Question: I want to render some text on one of my screens that has a 3dish look to it. I am using UIKit and standard views controllers etc.
The effect will look something like this:

Can this be done somehow with UIKit & iOS? Ordinarily I would just use a static png however, the text is dynamic and updates based on user data
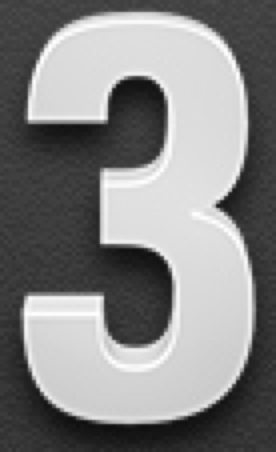
Answer: The following code might not be perfect, but it should be a good starting point.
Basically you draw the font twice, slightly changing the size and the offset. Depending on the font and size you're dealing with you're probably have to play a bit with 'fontSize', 'fontSizeDelta' and 'fontOffset'.
The result looks somewhat like this:

'''
- (UIImage *)imageWith3dString:(NSString *)text
{
CGFloat fontSize = 150.0;
CGFloat fontSizeDelta = 3.0;
CGFloat fontOffset = 5.0;
NSString *fontName = @"Bebas";
UIFont *font = [UIFont fontWithName:fontName size:fontSize];
CGSize textSize = [text sizeWithFont:font
constrainedToSize:CGSizeMake(CGFLOAT_MAX, CGFLOAT_MAX)];
CGSize size = CGSizeMake(textSize.width, fontSize);
CGColorSpaceRef colorSpace = CGColorSpaceCreateDeviceRGB();
CGContextRef ctx = CGBitmapContextCreate(NULL,
(int)size.width,
(int)size.height,
8,
(int)(4 * size.width),
colorSpace,
kCGImageAlphaPremultipliedLast);
// Draw with shadow
CGContextSetShadowWithColor(ctx, CGSizeMake(0, 0), 10.0, [UIColor colorWithWhite:0.0 alpha:0.6].CGColor);
CGContextSetRGBStrokeColor(ctx, 1.0, 1.0, 1.0, 0.6);
CGContextSetAllowsAntialiasing(ctx, YES);
CGContextSetLineWidth(ctx, 2.0);
CGContextSetTextDrawingMode(ctx, kCGTextFillStroke);
CGContextSetRGBFillColor(ctx, 222 / 255.0, 222 / 255.0, 222 / 255.0, 1.0);
CGContextSetCharacterSpacing(ctx, 2.6);
CGContextSelectFont(ctx, [fontName UTF8String], fontSize - fontSizeDelta, kCGEncodingMacRoman);
CGContextShowTextAtPoint(ctx, 0.0, 3.0 + fontOffset, [text UTF8String], text.length);
CGContextSetShadowWithColor(ctx, CGSizeZero, 0.0, NULL); // disable shadow
CGContextSetCharacterSpacing(ctx, 1.0);
CGContextSelectFont(ctx, [fontName UTF8String], fontSize, kCGEncodingMacRoman);
CGContextShowTextAtPoint(ctx, 0.0, 3.0, [text UTF8String], text.length);
CGImageRef imageRef = CGBitmapContextCreateImage(ctx);
UIImage *image = [UIImage imageWithCGImage:imageRef];
CGColorSpaceRelease(colorSpace);
CGImageRelease(imageRef);
CGContextRelease(ctx);
return image;
}
- (void)viewDidLoad
{
[super viewDidLoad];
UIImageView *imageView = [[UIImageView alloc] initWithImage:[self imageWith3dString:@"3"]];
[self.view addSubview:imageView];
}
'''
YMMV